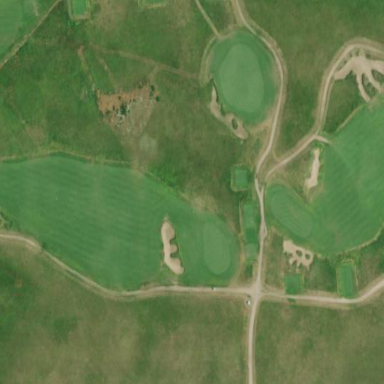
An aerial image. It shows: Scenic golf fairway.